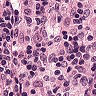
Metastatic tissue present: no